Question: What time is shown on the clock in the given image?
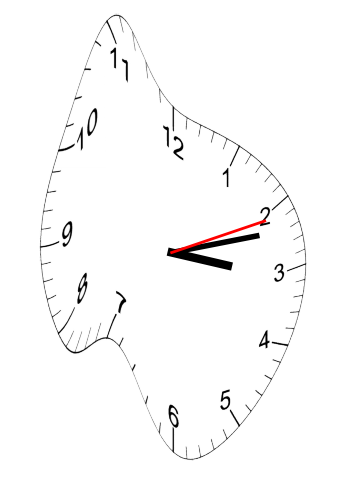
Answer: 03:12:11